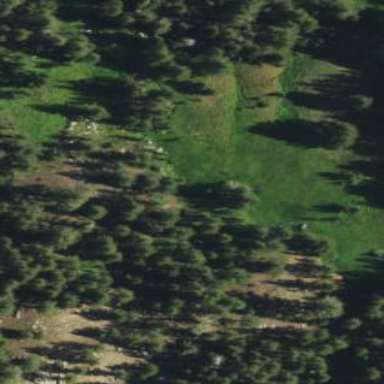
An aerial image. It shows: Wet meadow characterized by grassland vegetation.